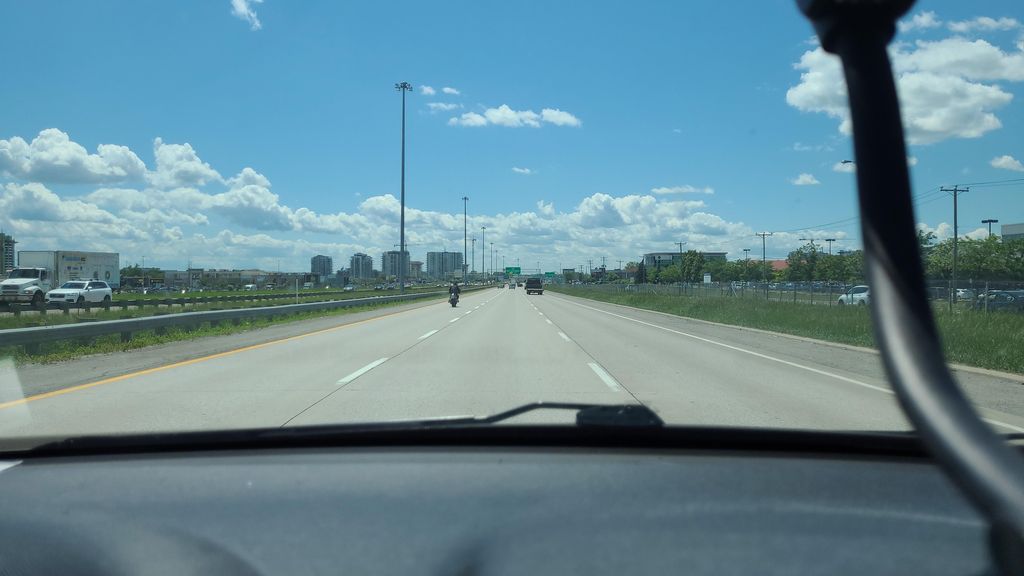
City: montreal